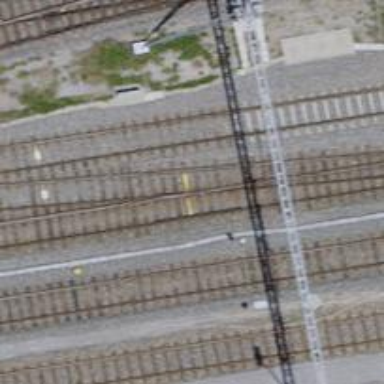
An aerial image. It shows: Railway track with electrified contact lines. This is siding track.